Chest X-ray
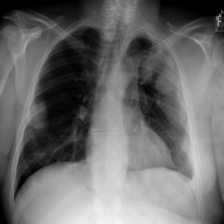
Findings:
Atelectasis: negative
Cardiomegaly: negative
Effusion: negative
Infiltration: negative
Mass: negative
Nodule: negative
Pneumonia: negative
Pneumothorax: negative
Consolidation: negative
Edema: negative
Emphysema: negative
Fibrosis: negative
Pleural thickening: negative
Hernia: negative